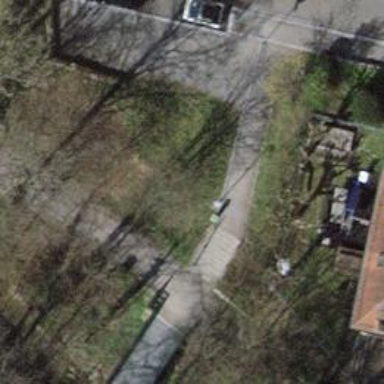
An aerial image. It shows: Compacted footway.